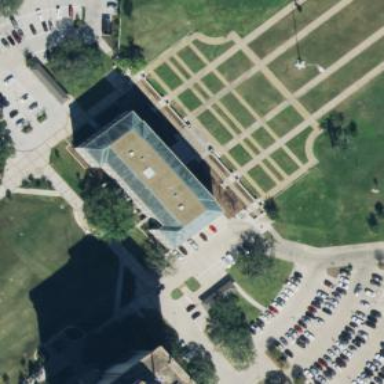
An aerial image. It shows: Gallery building.